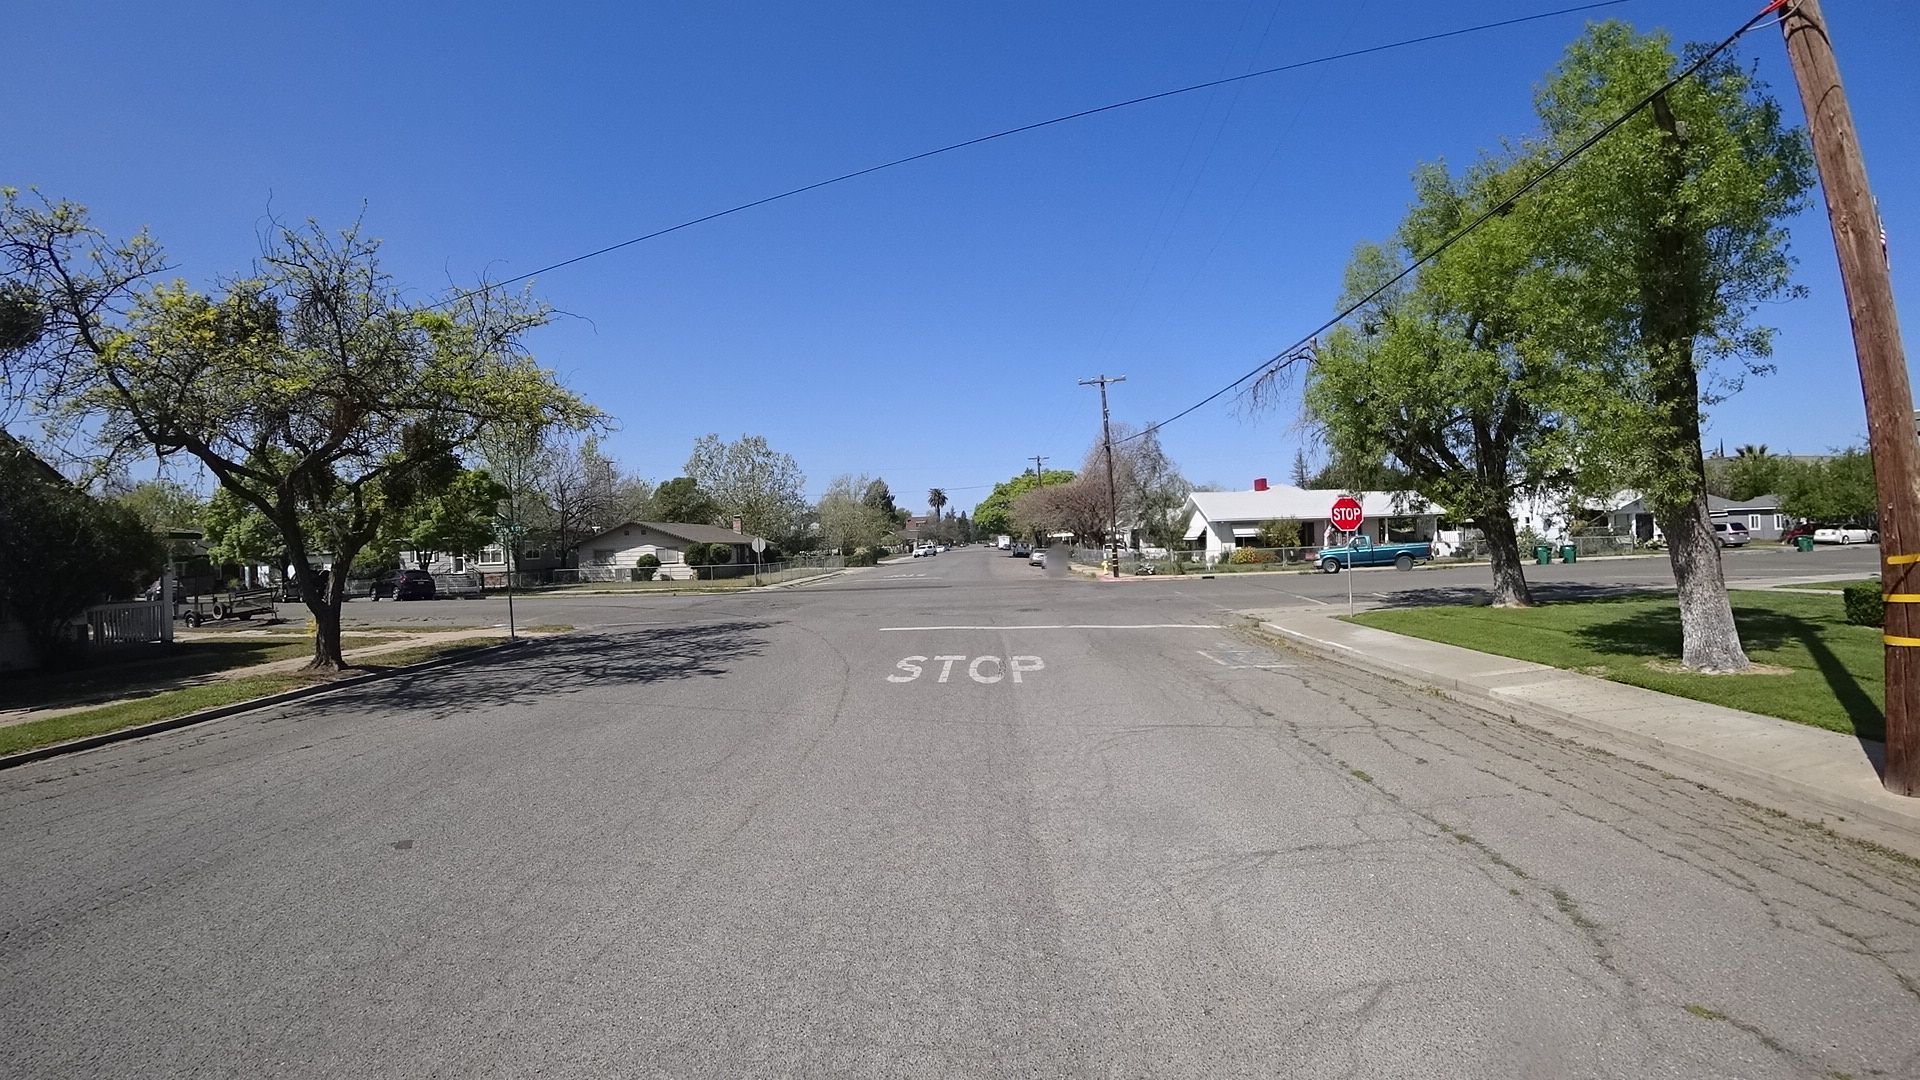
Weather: clear
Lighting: day
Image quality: good
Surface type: cycling surface
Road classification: residential
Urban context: semi-dense urban cluster
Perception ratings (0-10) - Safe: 7.99, Lively: 5.59, Beautiful: 6.62, Boring: 3.69, Depressing: 3.4, Wealthy: 4.82